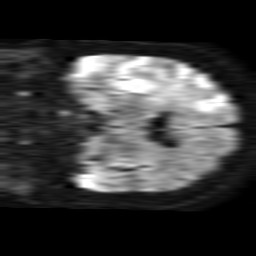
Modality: TRACE
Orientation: coronal
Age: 58
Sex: female
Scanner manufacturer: philips
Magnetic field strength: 1.5 T
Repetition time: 3.395 s
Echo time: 0.06922 s